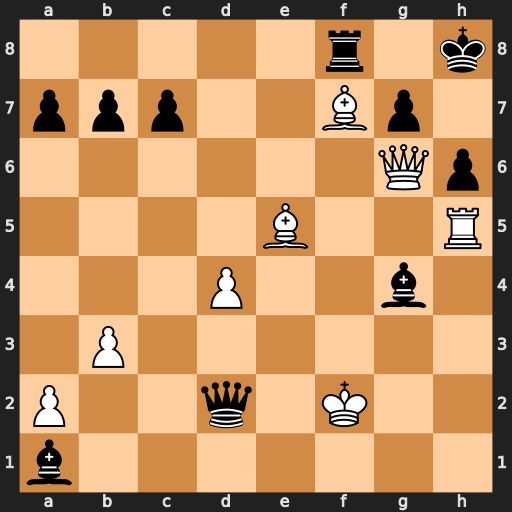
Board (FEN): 5r1k/ppp2Bp1/6Qp/4B2R/3P2b1/1P6/P2q1K2/b7
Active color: w
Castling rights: -
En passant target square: -
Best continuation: Kg3 Qe3+ Kxg4 Rxf7 Qxf7